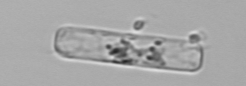
Label: Guinardia_delicatula